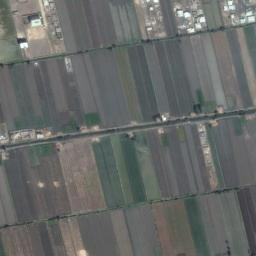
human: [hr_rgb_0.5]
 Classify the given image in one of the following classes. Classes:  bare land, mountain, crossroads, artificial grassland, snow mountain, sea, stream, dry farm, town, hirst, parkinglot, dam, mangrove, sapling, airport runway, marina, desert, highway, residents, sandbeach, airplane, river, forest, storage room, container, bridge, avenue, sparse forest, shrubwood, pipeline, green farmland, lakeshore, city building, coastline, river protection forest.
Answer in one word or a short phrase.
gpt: green farmland